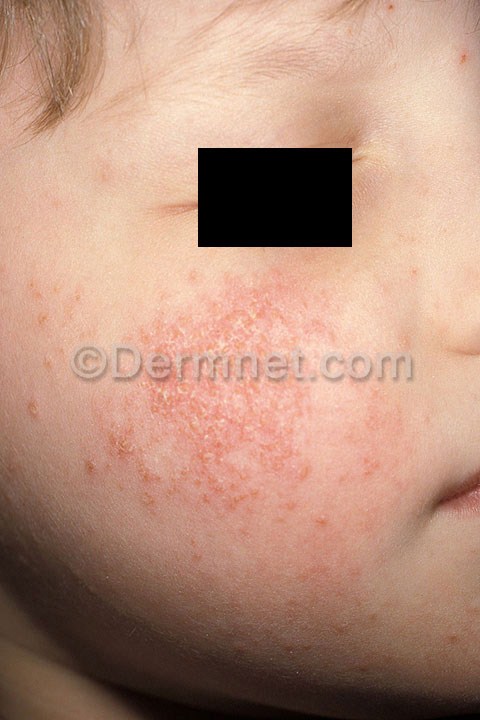
Disease: Atopic Dermatitis Photos